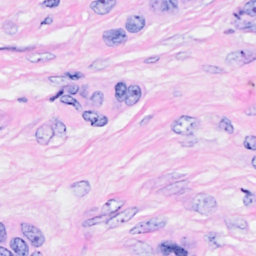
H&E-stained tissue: Breast